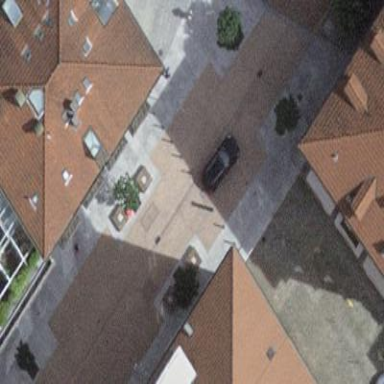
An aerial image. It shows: Hipped roof apartment building.